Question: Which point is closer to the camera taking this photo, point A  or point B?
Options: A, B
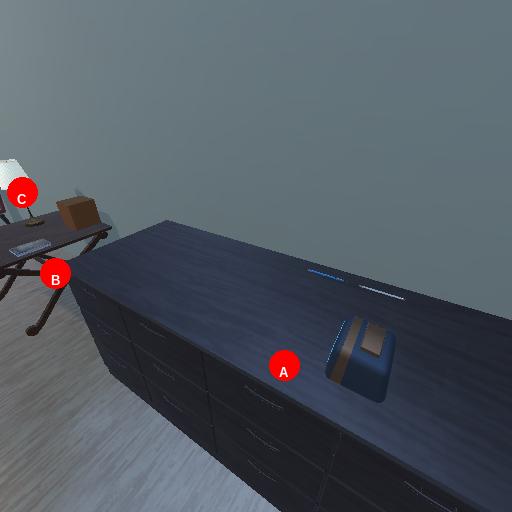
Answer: A